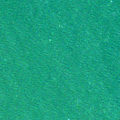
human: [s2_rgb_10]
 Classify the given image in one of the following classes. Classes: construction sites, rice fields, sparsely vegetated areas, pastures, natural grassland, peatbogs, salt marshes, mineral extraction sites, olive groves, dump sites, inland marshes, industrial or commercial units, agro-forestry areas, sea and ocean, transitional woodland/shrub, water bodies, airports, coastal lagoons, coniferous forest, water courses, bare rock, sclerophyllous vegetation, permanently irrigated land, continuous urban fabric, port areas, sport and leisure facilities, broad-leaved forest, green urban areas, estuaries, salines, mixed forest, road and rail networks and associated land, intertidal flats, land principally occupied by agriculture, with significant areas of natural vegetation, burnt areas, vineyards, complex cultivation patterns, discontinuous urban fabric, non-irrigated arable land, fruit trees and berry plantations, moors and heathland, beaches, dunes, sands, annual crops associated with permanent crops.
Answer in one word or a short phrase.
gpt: sea and ocean